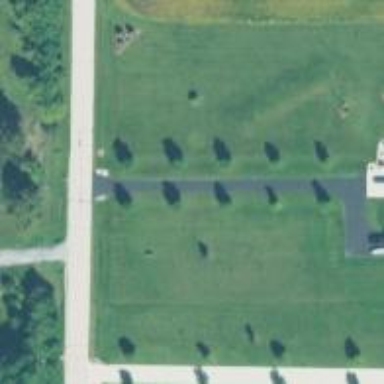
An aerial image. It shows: Driveway.